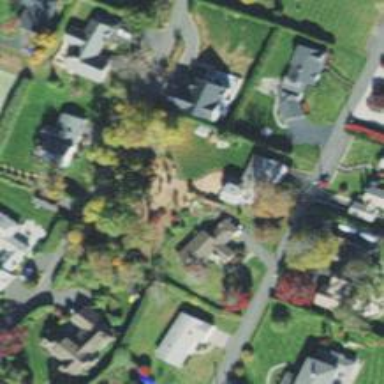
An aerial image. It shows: Driveway.